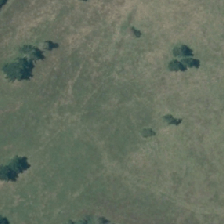
Land cover: urban_parkland